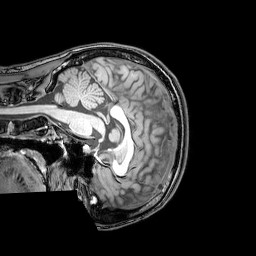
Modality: T1w
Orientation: sagittal
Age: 23
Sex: female
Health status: healthy
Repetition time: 0.081 s
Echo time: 0.037 s